Interaction volume radius: 10 \u00c5
Interaction volume height: 45 \u00c5
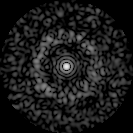
Disorder parameter: 0.8364